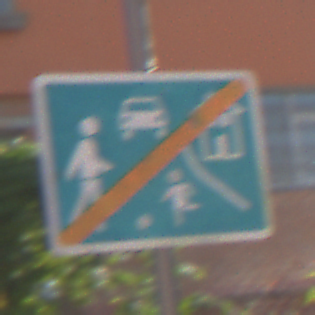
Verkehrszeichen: EndeVerkehrsberuhigterBereich
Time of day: MorningAfternoon
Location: Outdoor (Suburban)
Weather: PartlyCloudy
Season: NotSpecified
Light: Natural